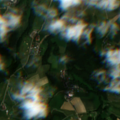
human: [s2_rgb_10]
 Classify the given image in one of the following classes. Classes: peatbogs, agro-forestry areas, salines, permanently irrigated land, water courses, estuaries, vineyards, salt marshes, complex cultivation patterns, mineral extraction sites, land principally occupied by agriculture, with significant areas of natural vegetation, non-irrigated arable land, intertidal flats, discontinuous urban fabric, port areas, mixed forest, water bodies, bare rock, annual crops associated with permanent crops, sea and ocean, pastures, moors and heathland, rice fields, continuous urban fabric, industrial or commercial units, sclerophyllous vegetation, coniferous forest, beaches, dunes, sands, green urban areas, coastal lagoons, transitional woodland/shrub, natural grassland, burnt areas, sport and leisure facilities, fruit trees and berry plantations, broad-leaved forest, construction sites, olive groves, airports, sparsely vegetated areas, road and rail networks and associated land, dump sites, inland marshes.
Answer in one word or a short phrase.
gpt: discontinuous urban fabric, sport and leisure facilities, non-irrigated arable land, complex cultivation patterns, land principally occupied by agriculture, with significant areas of natural vegetation, coniferous forest